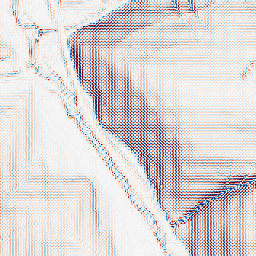
Category: wavelet
Decomposition family: wavelet_dwt
Decomposition parameters: wavelet: haar
level: 2
Upsampling method: quintic
Upsampling parameters: scale: 8
Upsampling scale: 8